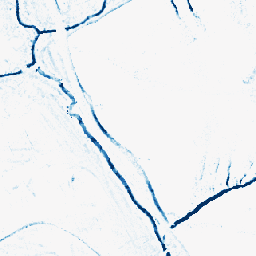
Category: morphological
Decomposition family: morphological_square
Decomposition parameters: operation: closing
size: 5
Upsampling method: area
Upsampling parameters: scale: 8
Upsampling scale: 8